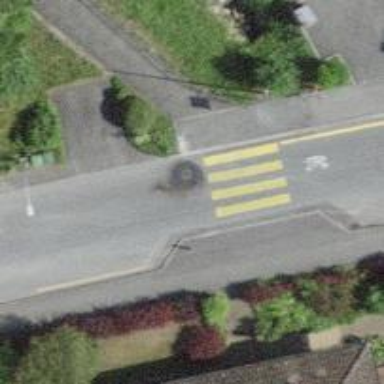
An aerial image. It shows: Zebra crossing on footway.